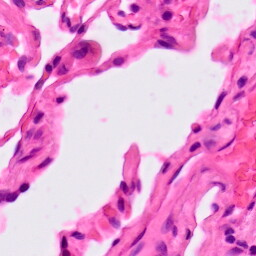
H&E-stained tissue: Lung